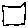
Label: square